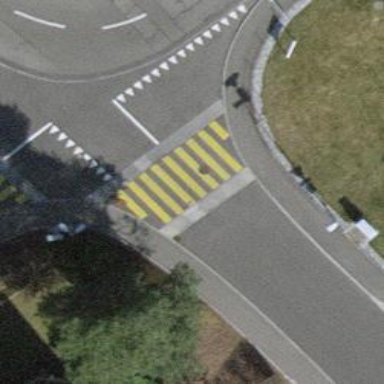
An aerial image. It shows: Zebra crossing on the road.